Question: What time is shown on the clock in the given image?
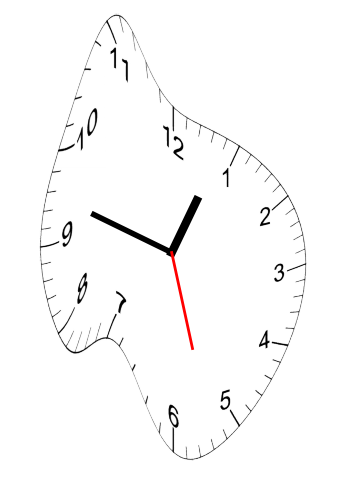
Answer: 12:47:27